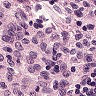
Metastatic tissue present: no